Breast ultrasound image
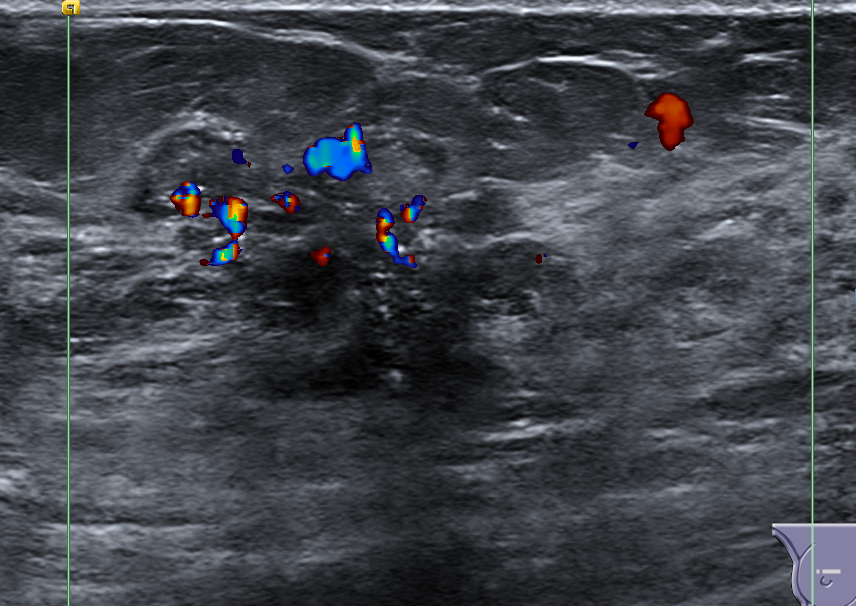
Diagnosis: malignant